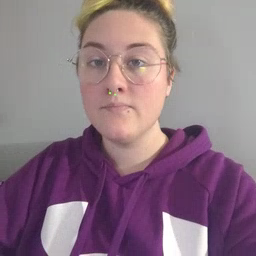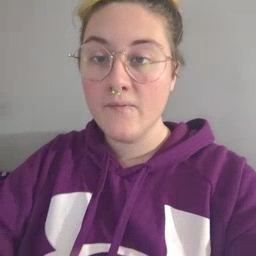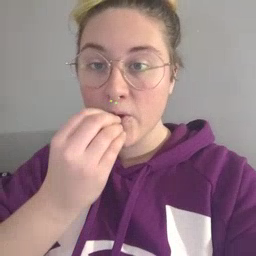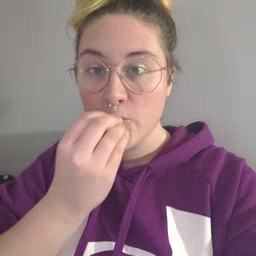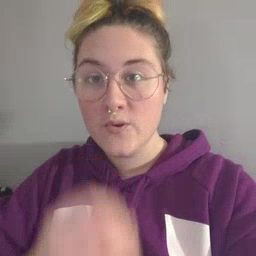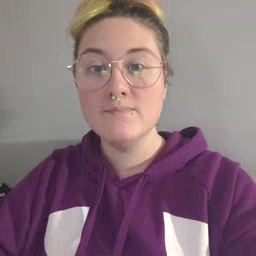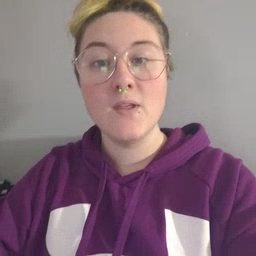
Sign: food